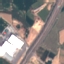
Land use / land cover: Highway